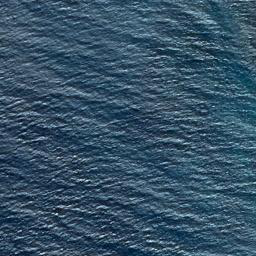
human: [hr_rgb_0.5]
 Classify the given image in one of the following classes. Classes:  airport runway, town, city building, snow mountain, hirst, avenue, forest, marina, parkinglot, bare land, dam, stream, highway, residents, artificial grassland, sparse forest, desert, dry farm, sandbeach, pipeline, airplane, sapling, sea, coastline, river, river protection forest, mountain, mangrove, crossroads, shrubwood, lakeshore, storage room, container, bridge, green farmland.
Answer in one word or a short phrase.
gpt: sea